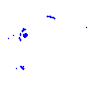
Particle: kaon